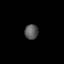
Tissue: prostate
Cell type: T cells
Senescence score: 0.341
Nuclear area (px): 197
Mean DAPI intensity: 89.386